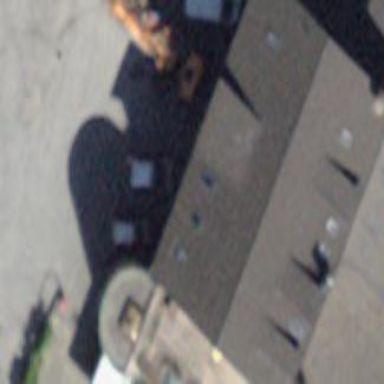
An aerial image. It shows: Restaurant building.